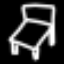
Label: bed